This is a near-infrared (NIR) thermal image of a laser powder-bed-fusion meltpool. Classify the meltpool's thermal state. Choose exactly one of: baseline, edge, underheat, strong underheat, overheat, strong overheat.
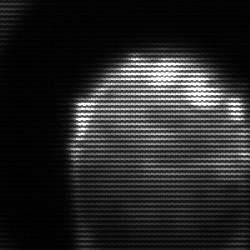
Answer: edge